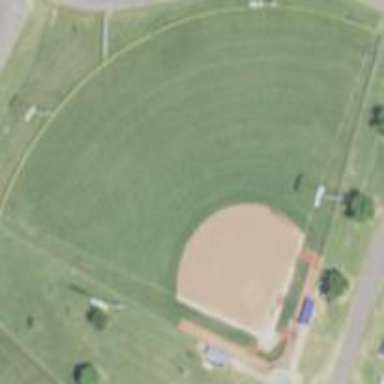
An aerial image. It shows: Baseball pitch for leisure land activities.